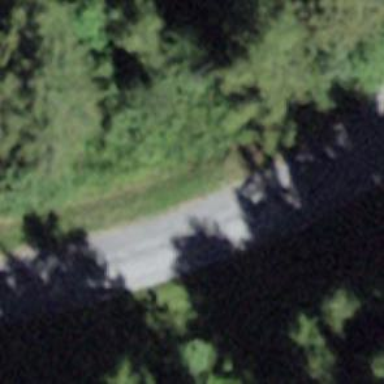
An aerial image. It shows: Unclassified road with asphalt surface.